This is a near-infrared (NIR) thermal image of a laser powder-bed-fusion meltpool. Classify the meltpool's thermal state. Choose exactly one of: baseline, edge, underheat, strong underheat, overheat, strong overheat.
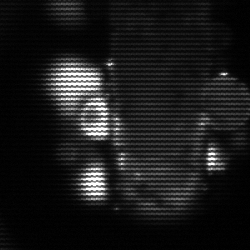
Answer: strong underheat